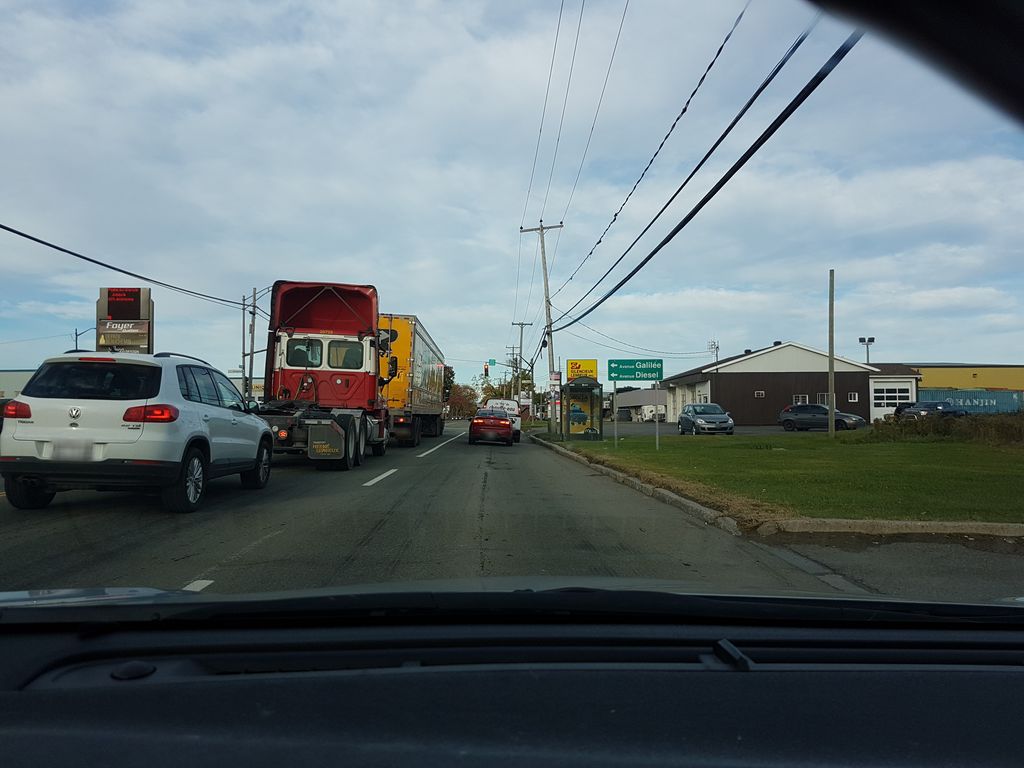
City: quebec_city